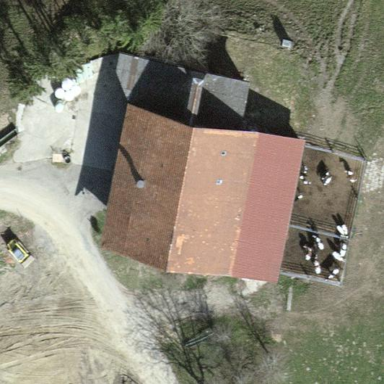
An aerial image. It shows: Gabled roof on farm auxiliary building.